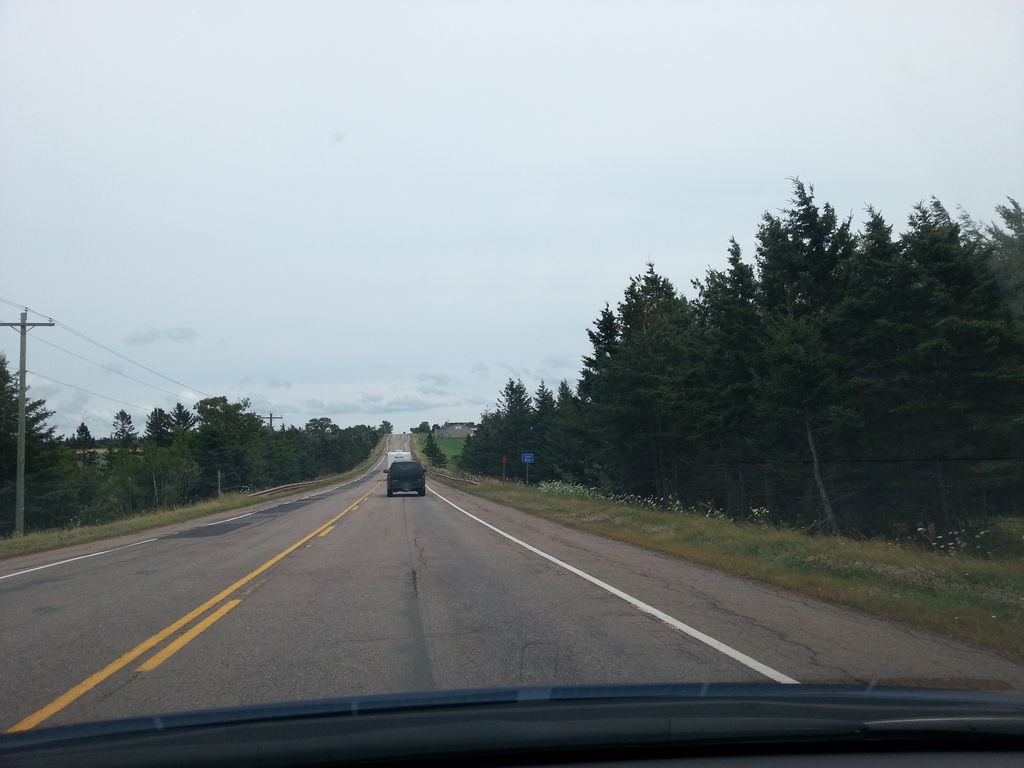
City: charlottetown